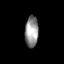
Tissue: prostate
Cell type: Epithelial cells
Senescence score: 0.1752
Nuclear area (px): 412
Mean DAPI intensity: 145.563